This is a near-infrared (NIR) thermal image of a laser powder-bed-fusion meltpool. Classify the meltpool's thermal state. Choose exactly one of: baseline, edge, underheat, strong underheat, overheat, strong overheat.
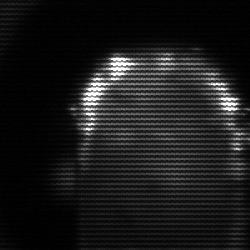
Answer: baseline